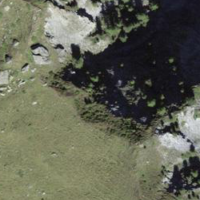
EUNIS habitat code: 31
Species observed at this site:
Aquila chrysaetos